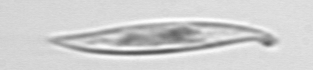
Label: Pleurosigma